Interaction volume radius: 10 \u00c5
Interaction volume height: 15 \u00c5
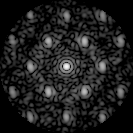
Disorder parameter: 0.437